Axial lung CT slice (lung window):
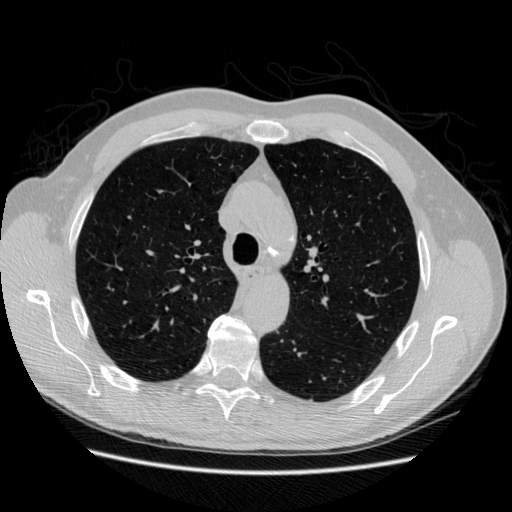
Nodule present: no